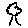
Label: tree